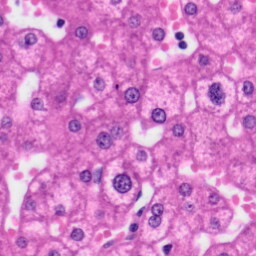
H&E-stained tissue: Liver